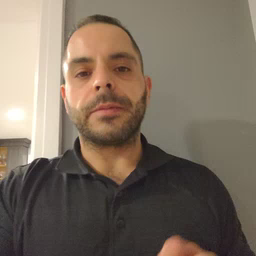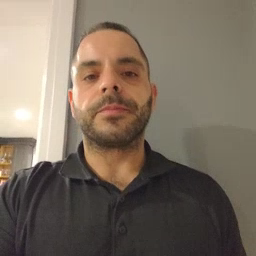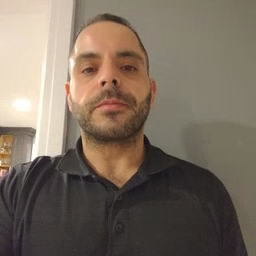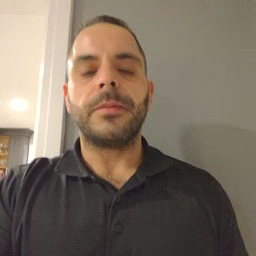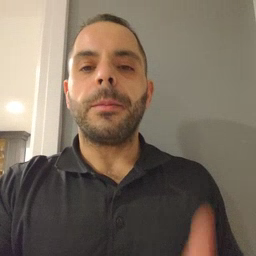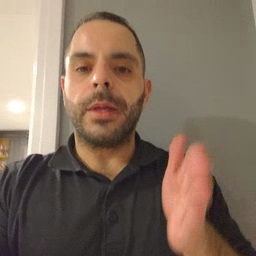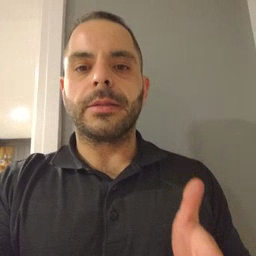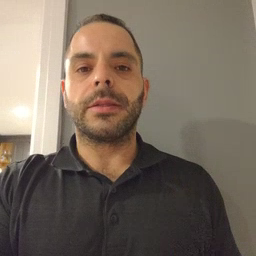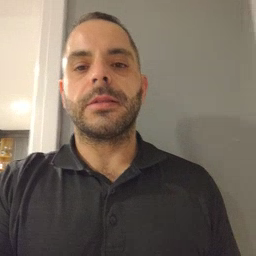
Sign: beside